Question: I have created two separate projects, one Web Forms, one Silverlight.
I have implemented a Web Service in the Web Project that I call through a ServiceReference from Silverlight to pass some values back to the Web Project.
PROBLEM:
In testing it works 100% if I start my Web Project in one VS instance, and Silverlight Project i another VS instance - Silverlights calls the service and I receive the call in the Web Project,etc, etc.
I have now included the Silverlight project in the same solution as the Web Project and now it is not working - No Error, No Reply from Service, Nothing...
Content of my ServiceReferences.ClientConfig:
'''
<configuration>
<system.serviceModel>
<bindings>
<basicHttpBinding>
<binding name="EnrollServiceSoap" maxBufferSize="<PHONE>"
maxReceivedMessageSize="<PHONE>">
<security mode="None" />
</binding>
</basicHttpBinding>
</bindings>
<client>
<endpoint address="http://localhost:8080/EnrollService.asmx"
binding="basicHttpBinding" bindingConfiguration="EnrollServiceSoap"
contract="EnrollServiceReference.EnrollServiceSoap"
name="EnrollServiceSoap" />
</client>
</system.serviceModel>
'''
MY SERVICE IMPLEMENTATION IN WEB PROJECT:
'''
namespace XXX
{
/// <summary>
/// Summary description for EnrollService
/// </summary>
[WebService(Namespace = "http://tempuri.org/")]
[WebServiceBinding(ConformsTo = WsiProfiles.BasicProfile1_1)]
[System.ComponentModel.ToolboxItem(false)]
// To allow this Web Service to be called from script, using ASP.NET AJAX, uncomment the following line.
// [System.Web.Script.Services.ScriptService]
public class EnrollService : System.Web.Services.WebService
{
[WebMethod]
public void UpdateFingerTemplates(string PersonID)
{
Person person = SQLData.Persons.getPersonByID(PersonID);
Person newPerson = SQLData.Persons.getPersonByID(PersonID);
newPerson.ID_Number = PersonID;
SQLData.Persons.UpdatePerson(newPerson, person, null);
}
}
}
'''
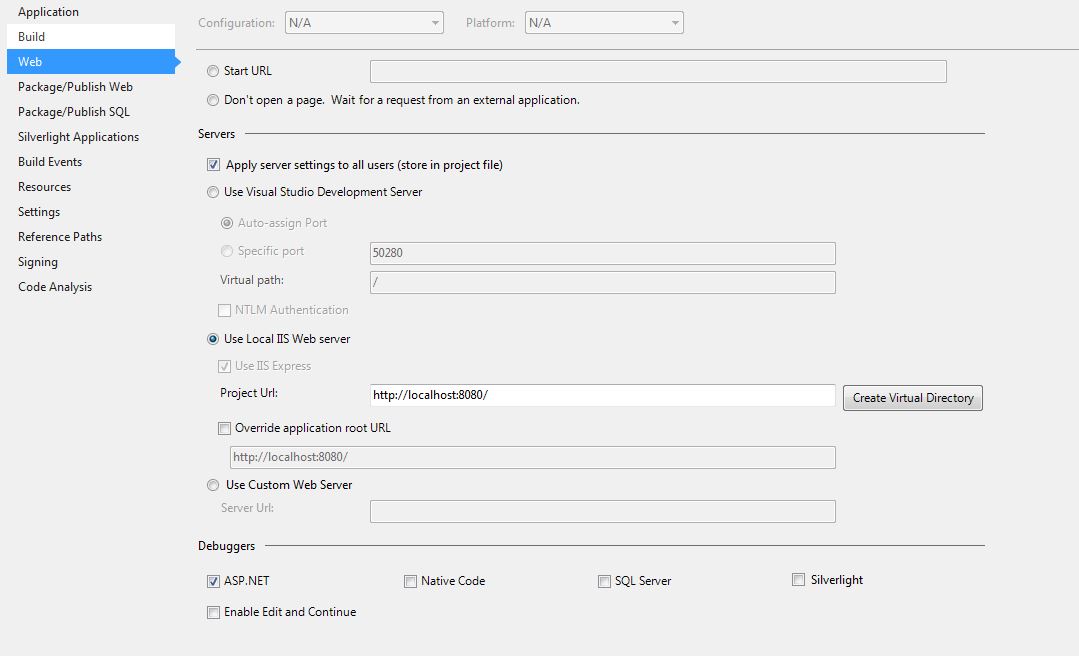
Answer: Problem Solved...
I was being a Dumb@ss, by calling the WCF Service from BackgroundWorker.ReportProgress (Which I did not expect to be a problem (If someone cares tocomment why), and stupidly neglected to mention in the post)
Moving the call to the WCF Service to BackgroundWorker.ProcessCompleted solved the issue.